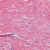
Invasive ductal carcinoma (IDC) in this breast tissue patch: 0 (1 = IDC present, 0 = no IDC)